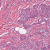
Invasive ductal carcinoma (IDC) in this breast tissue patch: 1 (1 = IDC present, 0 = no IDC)